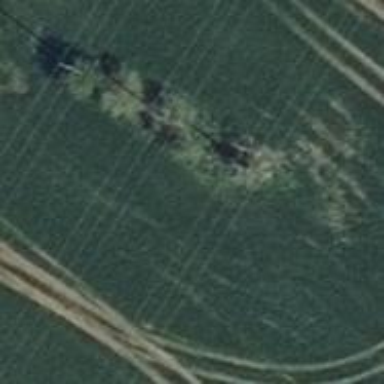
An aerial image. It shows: Power pole.